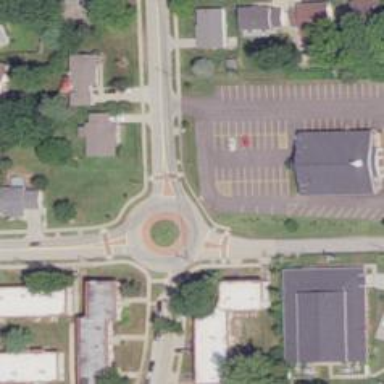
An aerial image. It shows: Residential road with roundabout.